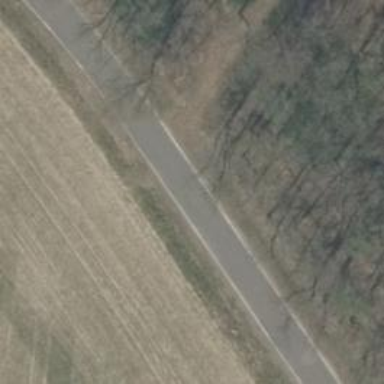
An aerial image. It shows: Dirt track road.